Milling tool wear sample.
Tool blade image: 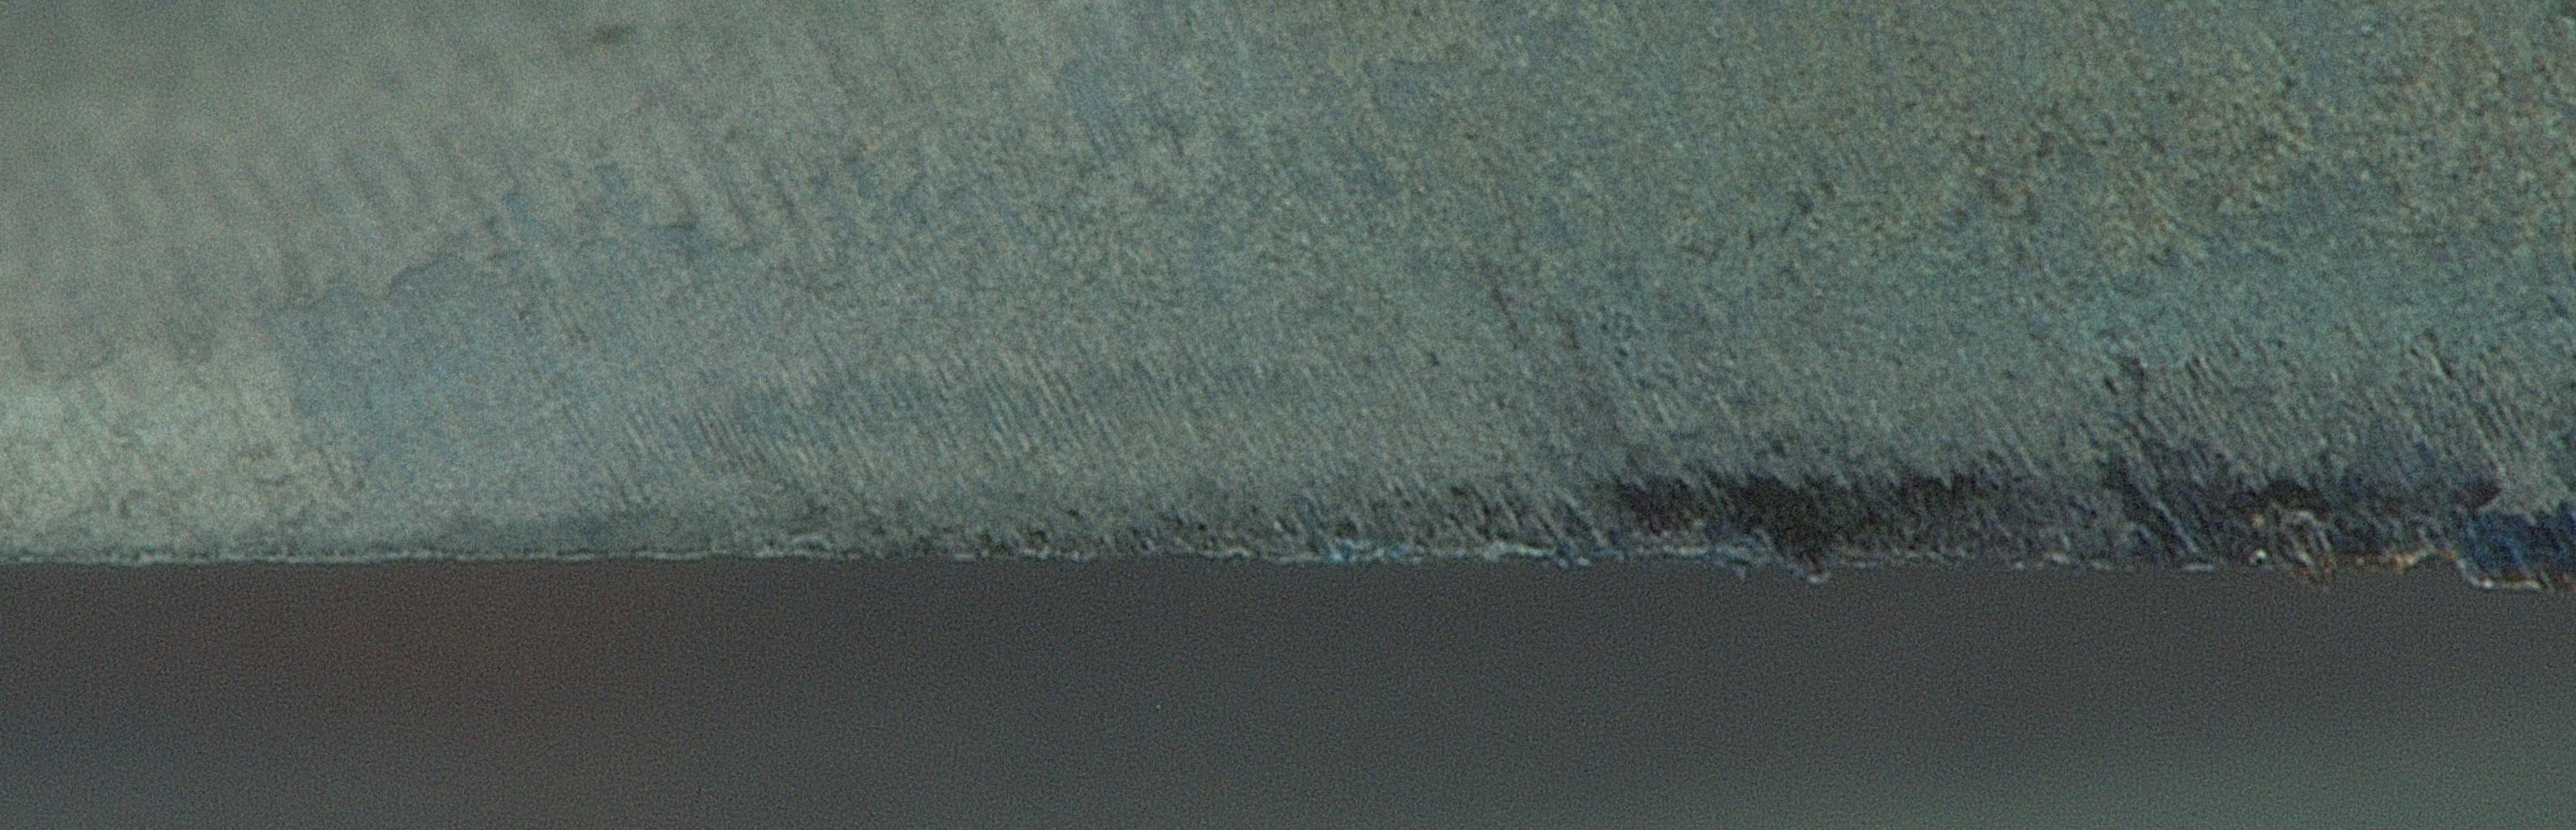
Chip image: 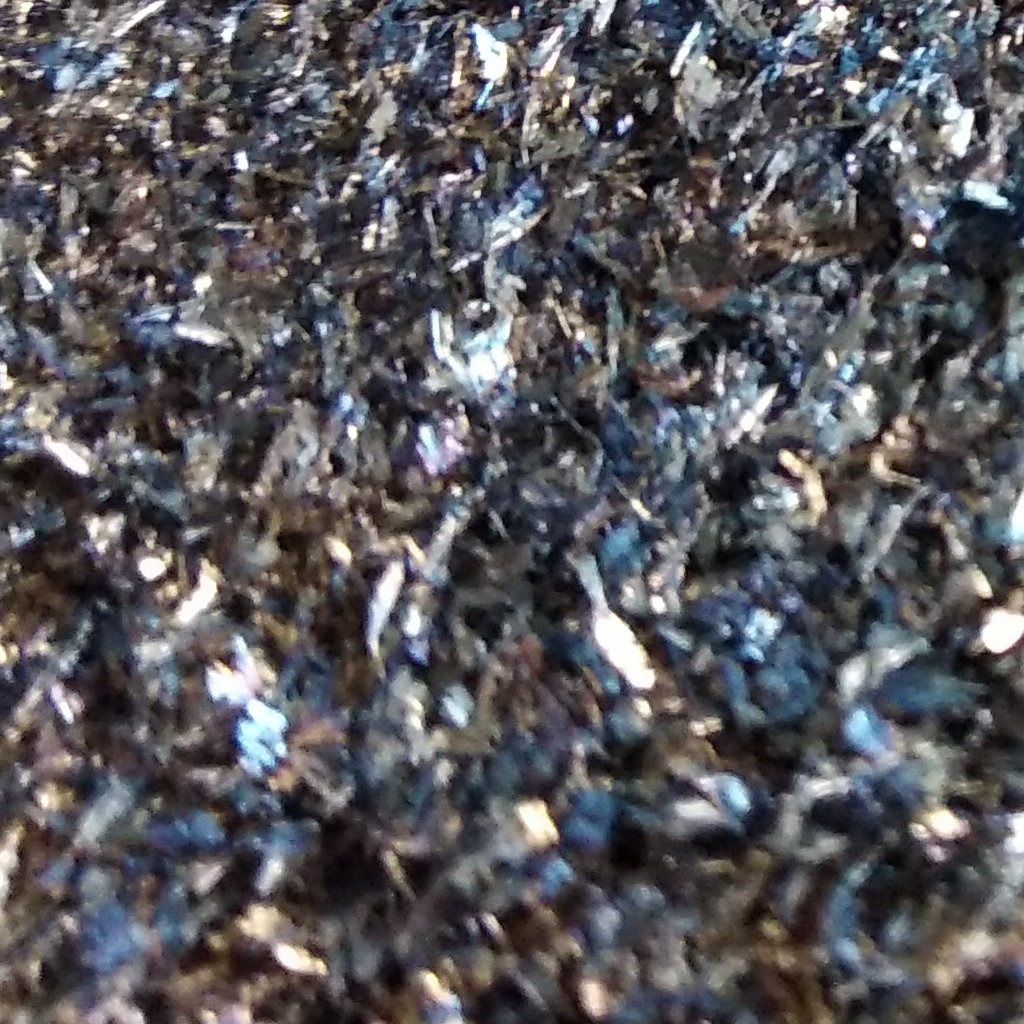
Workpiece image: 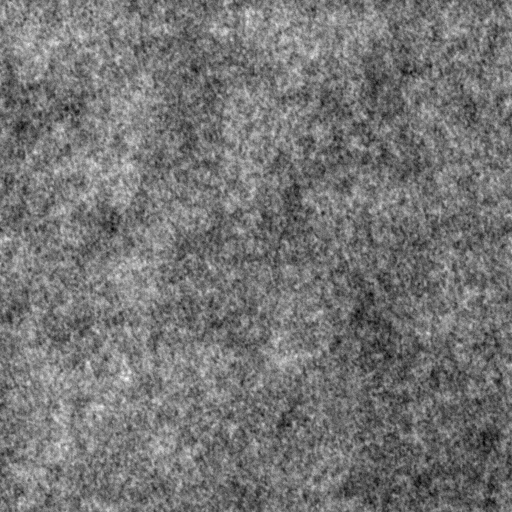
Tool wear state: dulled
Gaps: 10.94
Flank wear: 145.06
Overhang: 15.52
Force-signal Mel-spectrograms (X, Y, Z axes): 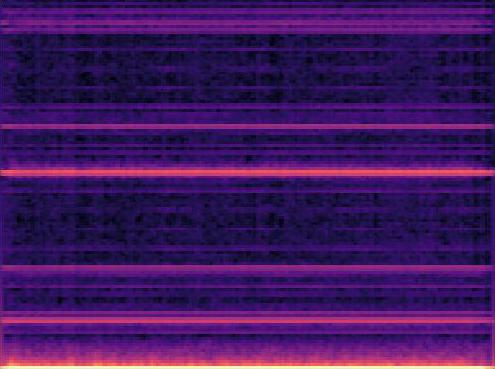 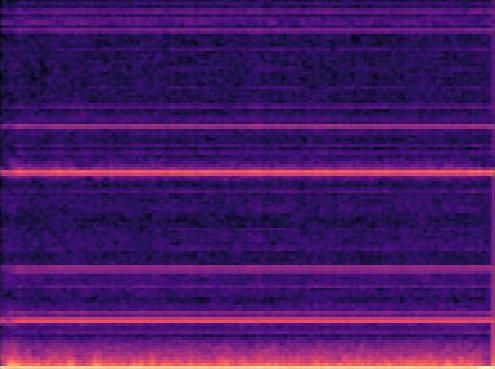 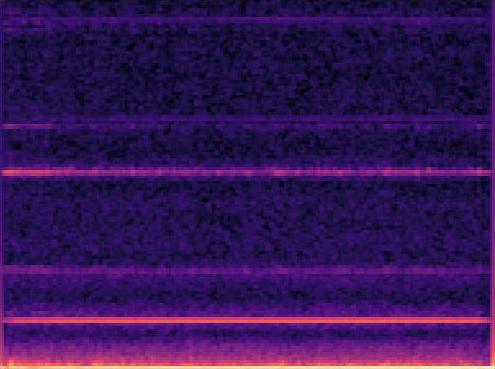
Force-signal scalograms (X, Y, Z axes): 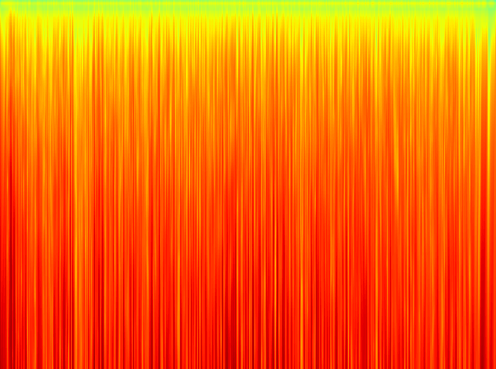 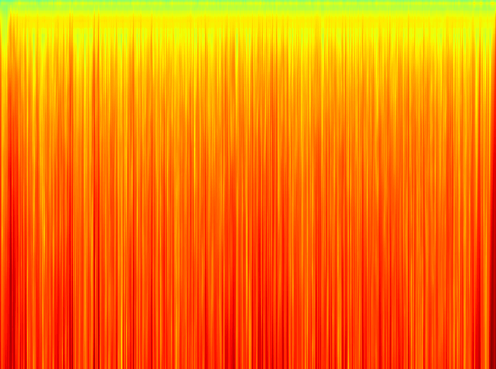 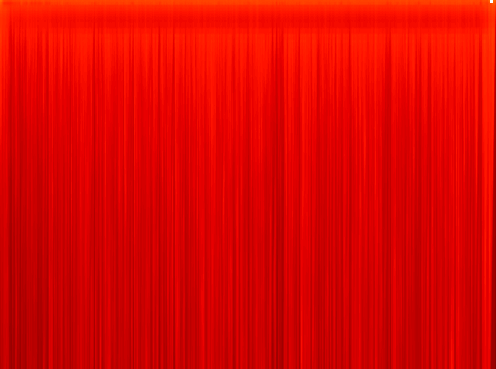
Force phase: accelerated_severe_wear